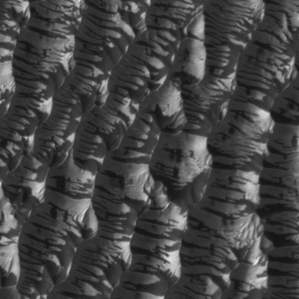
Label: frost